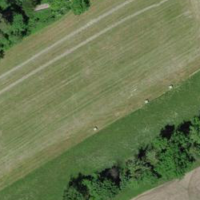
EUNIS habitat code: 25
Species observed at this site:
Carex sylvatica
Prunus avium